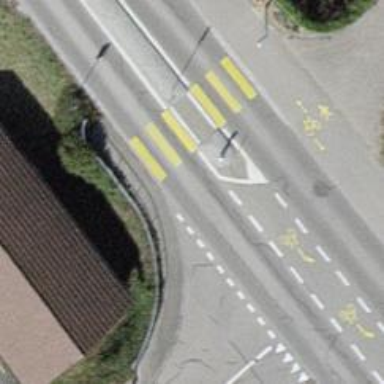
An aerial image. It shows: Kerb barrier.